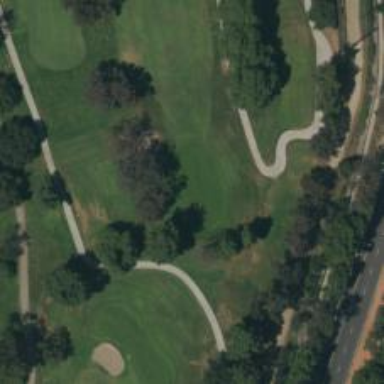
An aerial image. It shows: Golf hole.